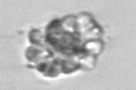
Label: Leptocylindrus_mediterraneus